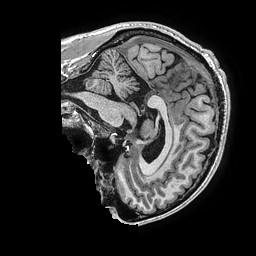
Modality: T1w
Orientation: sagittal
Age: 35
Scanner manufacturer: ge
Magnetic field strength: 3 T
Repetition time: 0.006952 s
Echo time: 0.00292 s